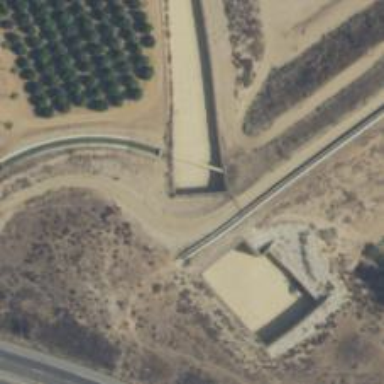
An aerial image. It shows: Emergency spillway on canal passing through culvert tunnel.